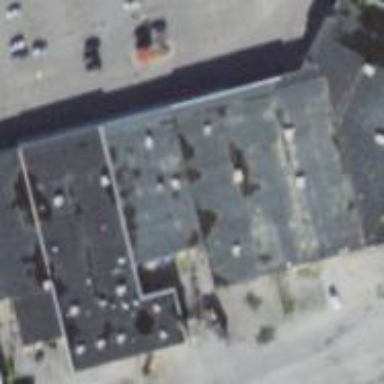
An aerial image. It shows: Cinema building.